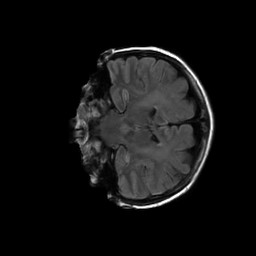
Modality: FLAIR
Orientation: coronal
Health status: ill
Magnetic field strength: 3 T